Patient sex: F
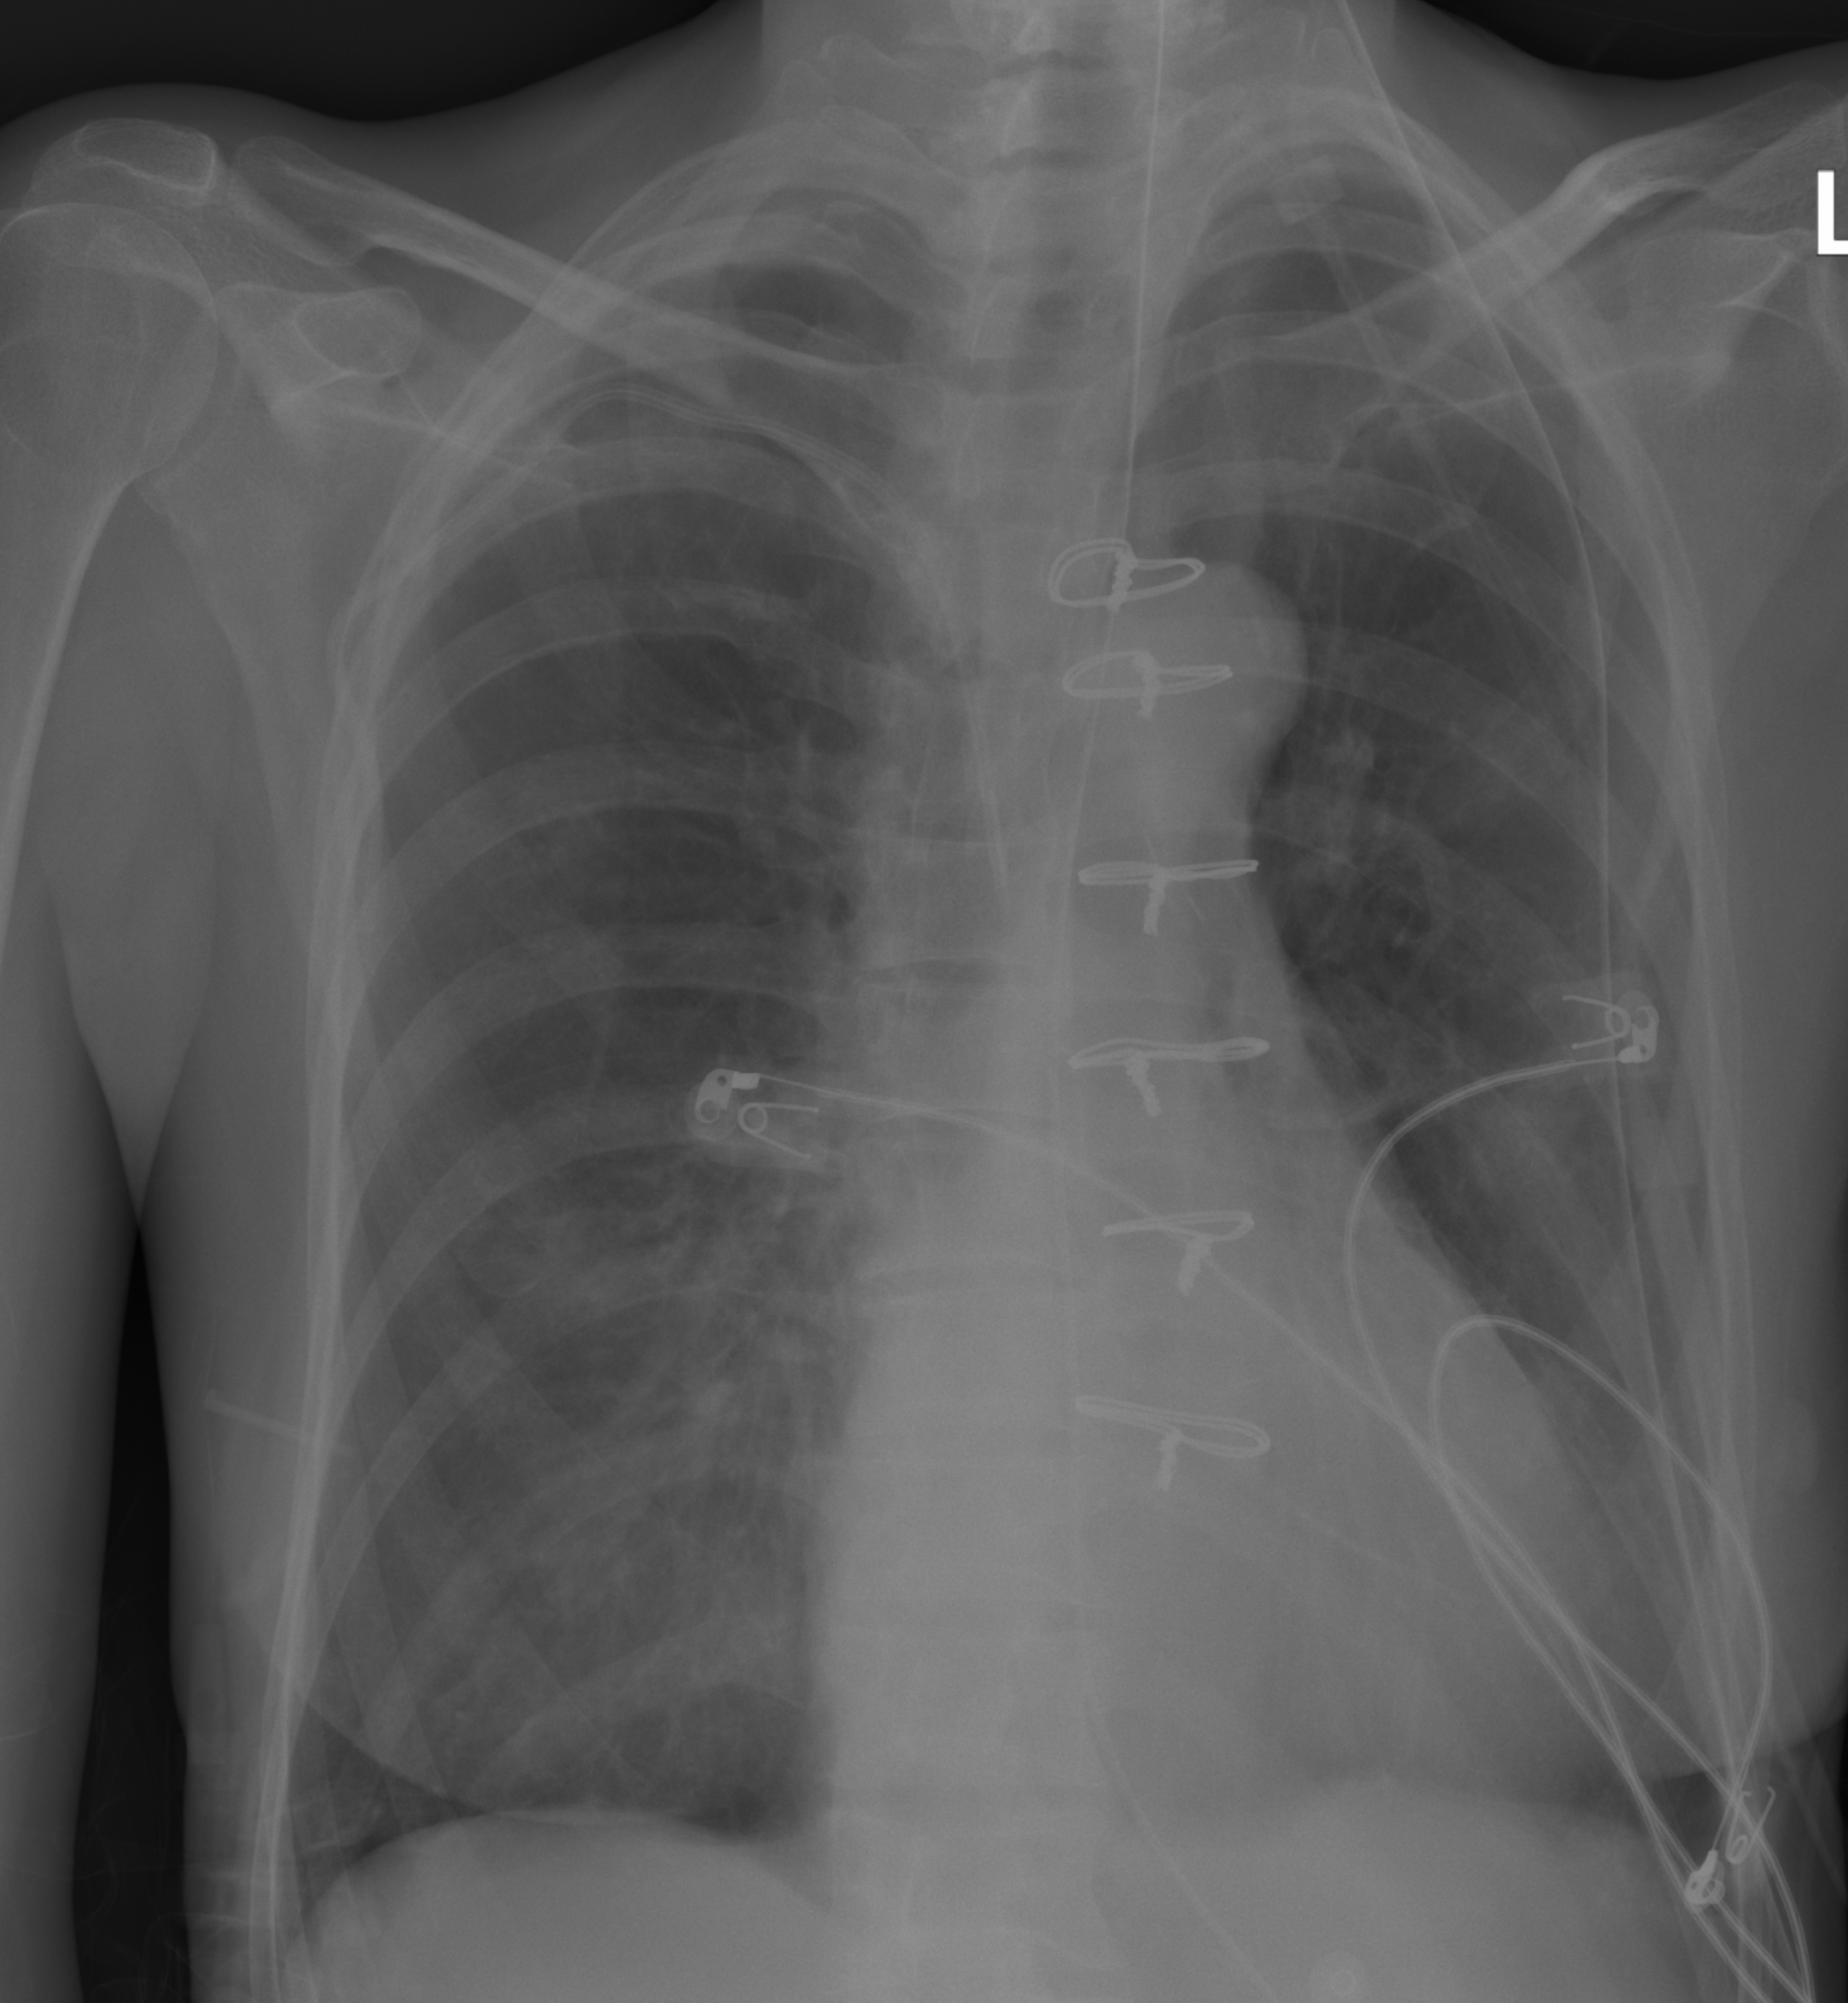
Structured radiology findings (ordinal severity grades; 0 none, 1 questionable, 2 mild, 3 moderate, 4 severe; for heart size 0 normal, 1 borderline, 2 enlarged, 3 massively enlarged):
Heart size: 2
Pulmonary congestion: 2
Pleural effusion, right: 0
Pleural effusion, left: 0
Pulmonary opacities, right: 2
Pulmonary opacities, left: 0
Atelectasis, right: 2
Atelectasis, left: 2